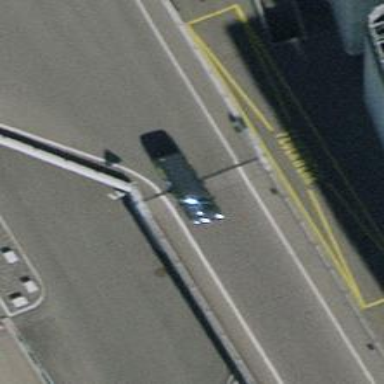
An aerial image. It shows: Driveway on bridge with asphalt surface.